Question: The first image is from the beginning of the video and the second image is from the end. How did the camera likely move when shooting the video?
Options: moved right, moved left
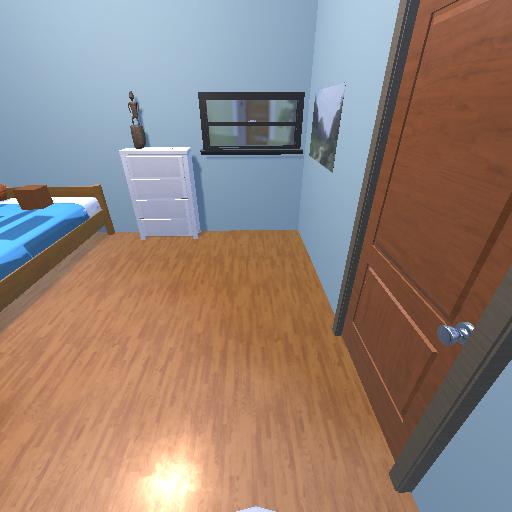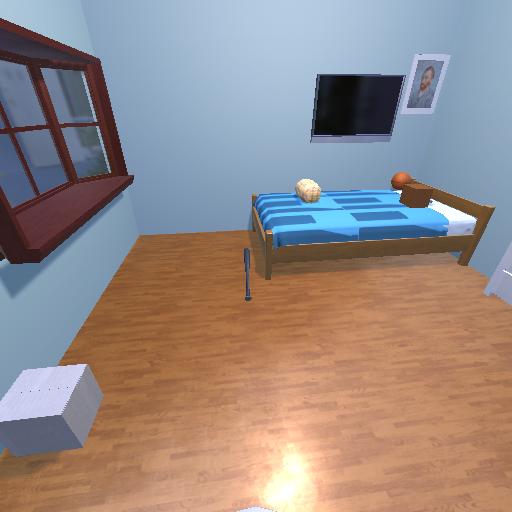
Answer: moved right